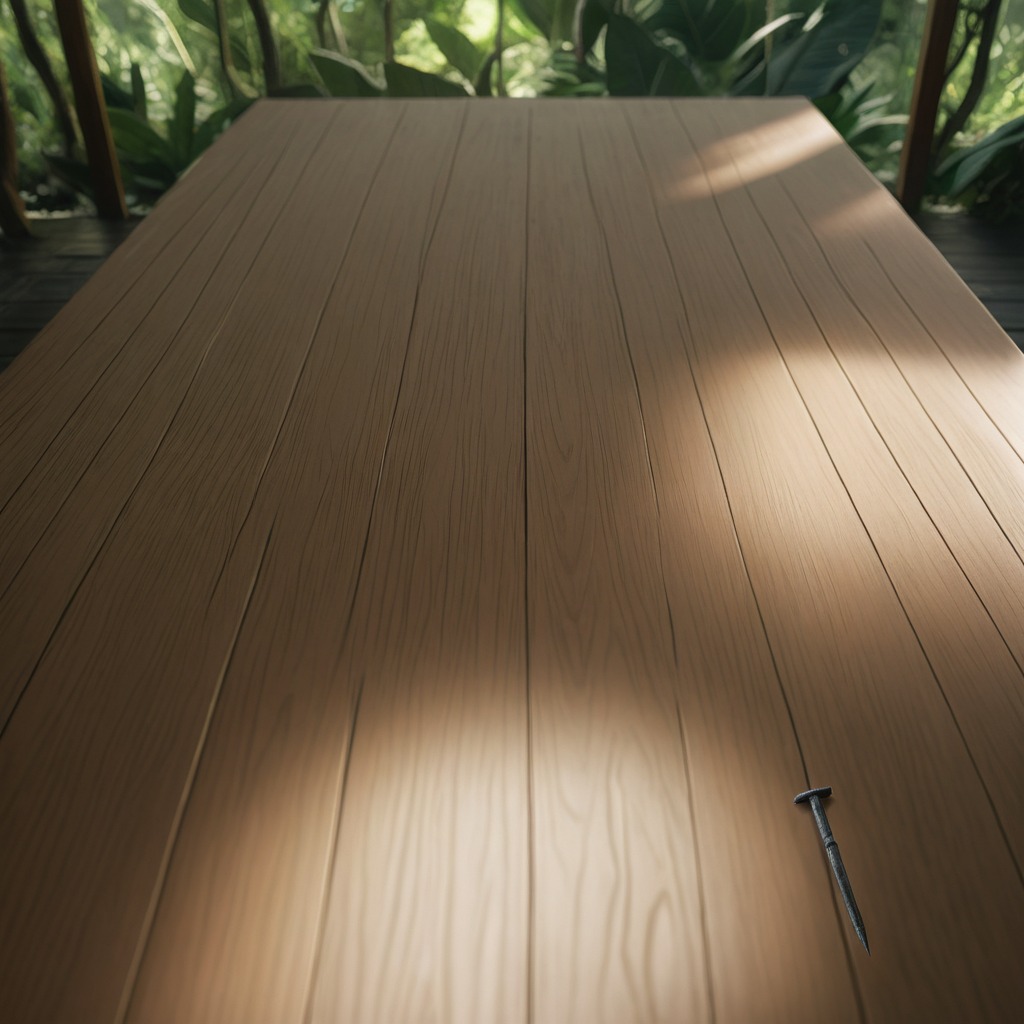
A iron nail is lying on a wooden table inside a jungle field workshop tent.